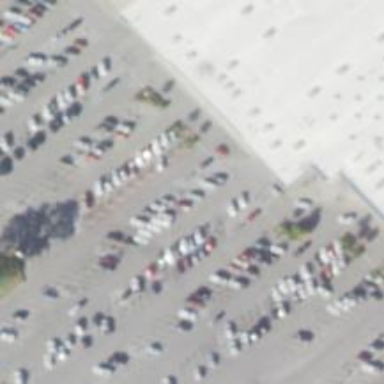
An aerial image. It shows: Parking space.